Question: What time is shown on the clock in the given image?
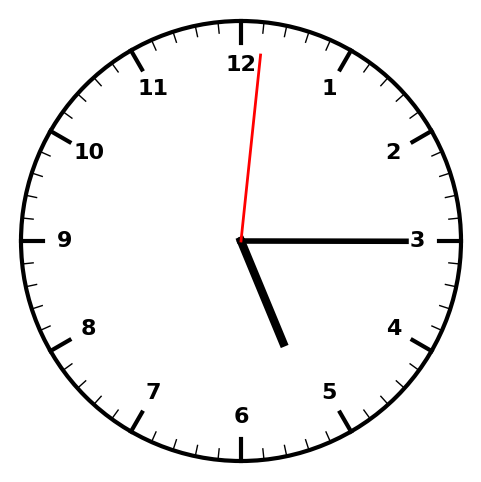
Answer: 05:15:01